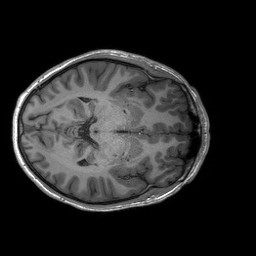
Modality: T1w
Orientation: coronal